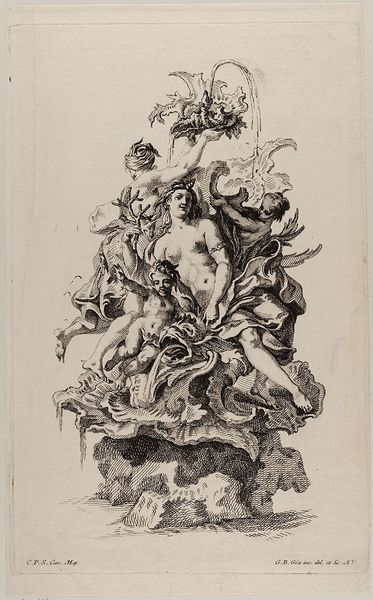
Titel: Ein Brunnenaufsatz mit Meeresgöttern
Künstler: Gottfried Bernhard Göz
Standort: Hamburg
Institution: Museum für Kunst und Gewerbe Hamburg
Schlagwörter: umhang, wasser, frauen, brust, zeichnung, kind, rokoko, brunnen, grafik, graphik, bauchnabel, fotografie, photographie, druckgraphik, druckgrafik, radierung, nymphen, fabelwesen, koralle, putten, ungeheuer, amoretten, monster, rocaille, fabeltier, fabeltiere, zwitterwesen, monstrum, style, reproduktionen, druckerzeugnisse, muschelwerk, ornamentstich, vorlageblätter